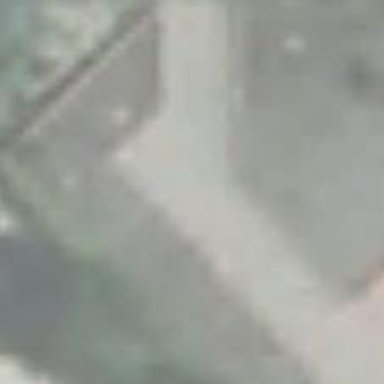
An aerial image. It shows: Sidewalk.